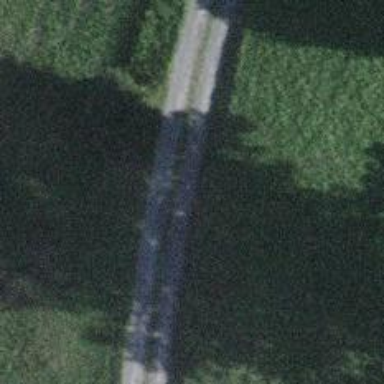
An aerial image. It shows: Residential road with fine gravel surface.